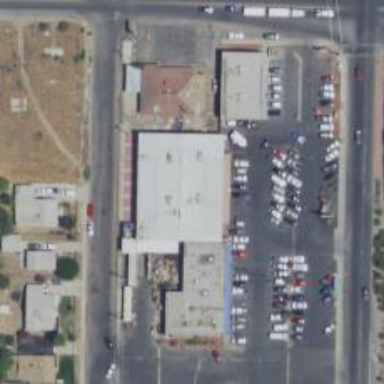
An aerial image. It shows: Convenience shop.